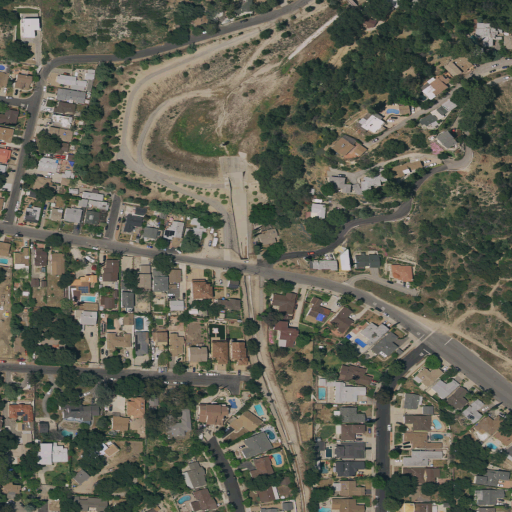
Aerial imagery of valley in California named Blanchard Canyon containing low intensity development, open development, medium intensity development, shrub, and evergreen forest